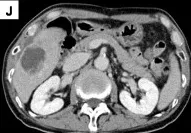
A 63-year-old man with abdominal pain. (H-L) After contrast material injection, the mass showed gradual, inhomogeneous enhancement, with decreased enhancement on delayed scans.
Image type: radiology (ct)